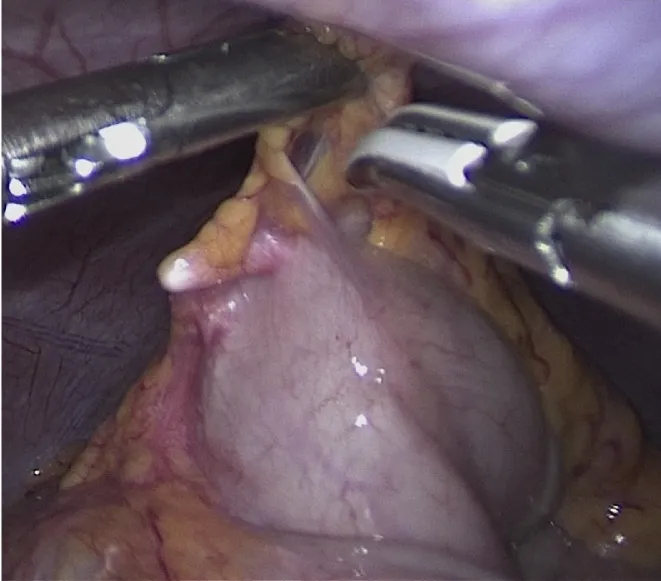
A foreign body during laparoscopy.
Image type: medical_photograph (other_medical_photograph)